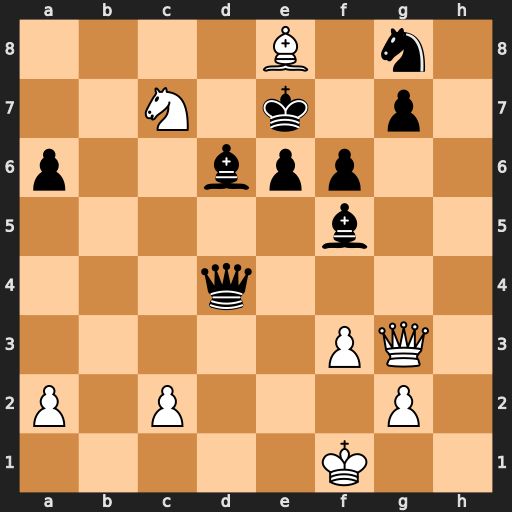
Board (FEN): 4B1n1/2N1k1p1/p2bpp2/5b2/3q4/5PQ1/P1P3P1/5K2
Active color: w
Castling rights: -
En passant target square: -
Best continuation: Qxg7+ Kd8 Qd7#